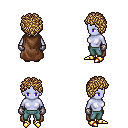
a pixel art fantasy rpg character, female body template, dark elf, purple skin, brown cape, teal pants, blonde curly afro hairstyle, metal gloves, gold boots, four views (front, back, left, right), 2x2 character sprite sheet, small pixel art, hard edges, no anti-aliasing